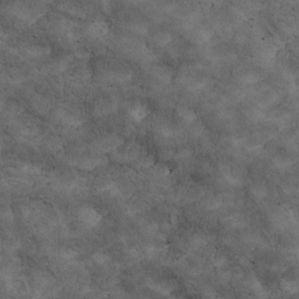
Label: non_frost